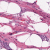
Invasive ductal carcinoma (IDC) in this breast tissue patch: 1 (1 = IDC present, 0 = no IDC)